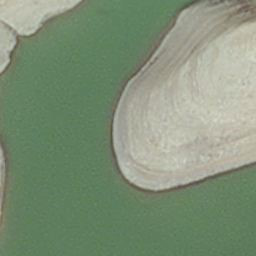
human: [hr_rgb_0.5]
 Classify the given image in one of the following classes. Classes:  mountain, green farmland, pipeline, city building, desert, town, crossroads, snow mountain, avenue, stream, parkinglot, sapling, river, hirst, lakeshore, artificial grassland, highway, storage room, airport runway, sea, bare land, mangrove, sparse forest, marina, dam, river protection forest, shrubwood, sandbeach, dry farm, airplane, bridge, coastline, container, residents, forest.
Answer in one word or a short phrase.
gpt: hirst